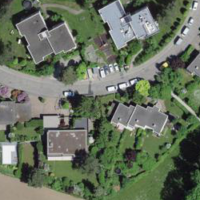
EUNIS habitat code: 55
Species observed at this site:
Ficus carica